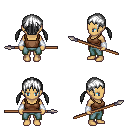
a pixel art fantasy rpg character, female body template, human, tanned skin, brown pirate shirt, teal pants, white twin-tailed hairstyle, white cloth bracers, spear, four views (front, back, left, right), 2x2 character sprite sheet, small pixel art, hard edges, no anti-aliasing